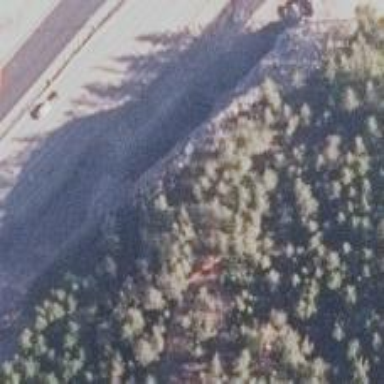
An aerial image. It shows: Cliff in nature.